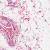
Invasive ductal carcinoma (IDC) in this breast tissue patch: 0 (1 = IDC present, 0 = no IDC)